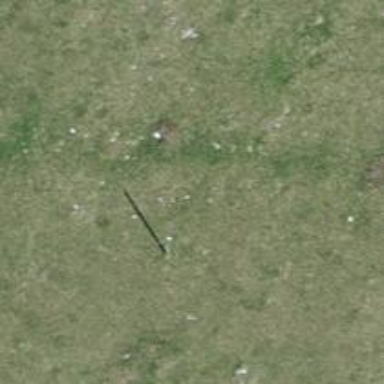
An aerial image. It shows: Power pole.